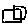
Label: square